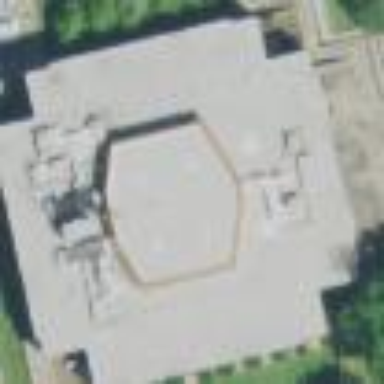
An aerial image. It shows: Courthouse building.